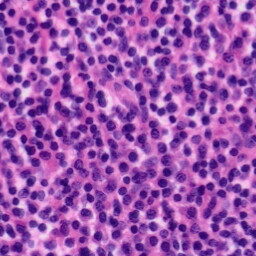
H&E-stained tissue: Tonsil